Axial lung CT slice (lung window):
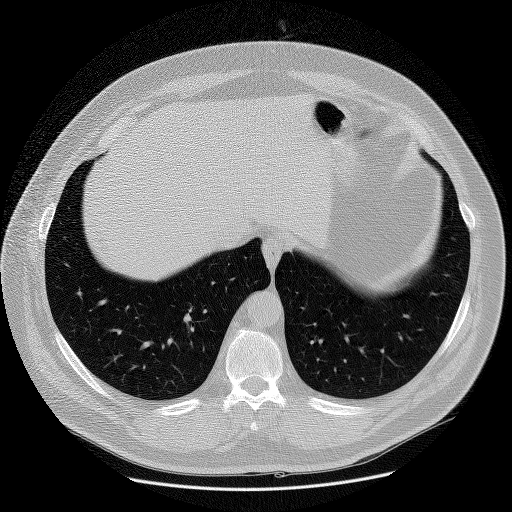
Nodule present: no